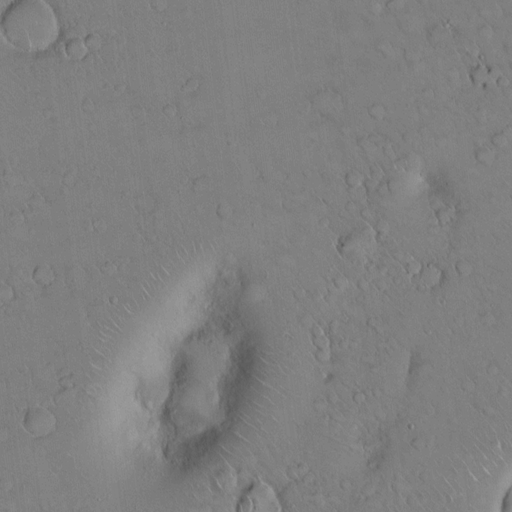
Classes present: Background, Cone